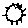
Label: sun